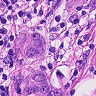
Metastatic tissue present: yes